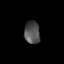
Tissue: prostate
Cell type: T cells
Senescence score: 0.3483
Nuclear area (px): 347
Mean DAPI intensity: 80.107